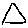
Label: triangle